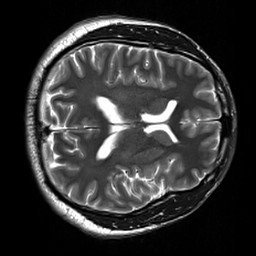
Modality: T2w
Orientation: axial
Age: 32
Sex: male
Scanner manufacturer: siemens
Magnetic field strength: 3 T
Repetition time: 7 s
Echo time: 0.09 s